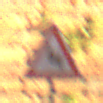
Verkehrszeichen: DoppelkurveZunaechstLinks
Umgebung: Outdoor, Urban
Tageszeit: MorningAfternoon
Wetter: Clear
Licht: Natural
Jahreszeit: NotSpecified
Kontrast: MediumContrast